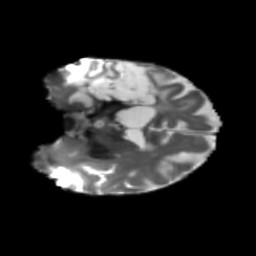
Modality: T2w
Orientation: coronal
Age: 66
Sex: female
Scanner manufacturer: siemens
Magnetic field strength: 3 T
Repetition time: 5.25 s
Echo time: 0.08 s